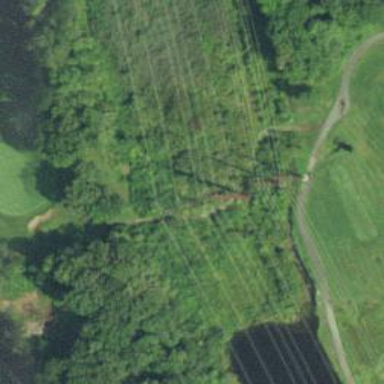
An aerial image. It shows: Power tower.